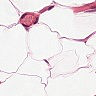
Metastatic tissue present: no